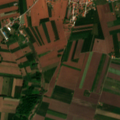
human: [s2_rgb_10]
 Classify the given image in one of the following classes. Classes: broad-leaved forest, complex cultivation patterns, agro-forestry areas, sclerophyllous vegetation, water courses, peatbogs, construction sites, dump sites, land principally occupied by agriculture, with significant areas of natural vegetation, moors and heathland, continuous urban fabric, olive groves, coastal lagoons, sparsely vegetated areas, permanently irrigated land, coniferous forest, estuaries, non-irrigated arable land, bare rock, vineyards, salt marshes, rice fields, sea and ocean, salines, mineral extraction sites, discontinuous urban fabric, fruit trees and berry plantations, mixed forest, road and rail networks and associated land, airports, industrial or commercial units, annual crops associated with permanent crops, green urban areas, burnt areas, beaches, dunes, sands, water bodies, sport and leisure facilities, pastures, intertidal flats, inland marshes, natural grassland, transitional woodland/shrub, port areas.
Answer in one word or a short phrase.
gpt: discontinuous urban fabric, non-irrigated arable land, land principally occupied by agriculture, with significant areas of natural vegetation